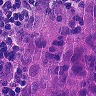
Metastatic tissue present: yes